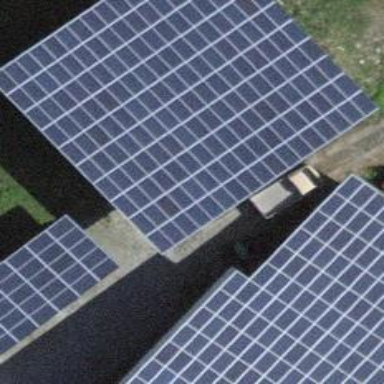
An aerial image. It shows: Solar power generator using photovoltaic panels.